Interaction volume radius: 5 \u00c5
Interaction volume height: 30 \u00c5
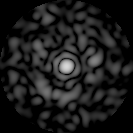
Disorder parameter: 0.7973